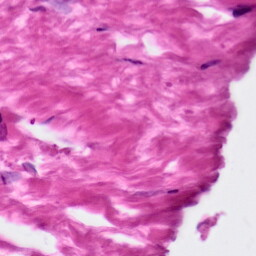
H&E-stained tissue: Ovarian